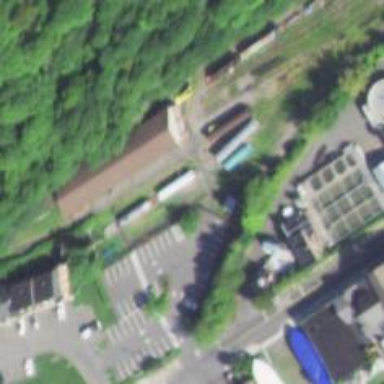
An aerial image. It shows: Tram railway passing through service yard.